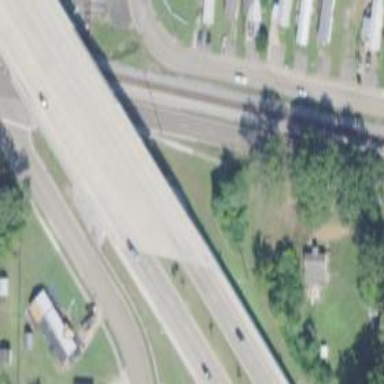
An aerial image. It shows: Primary highway with bridge.